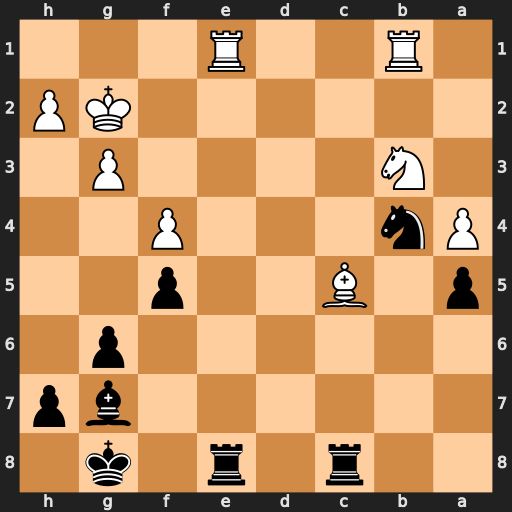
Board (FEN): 2r1r1k1/6bp/6p1/p1B2p2/Pn3P2/1N4P1/6KP/1R2R3
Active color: b
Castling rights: -
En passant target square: -
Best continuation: Rxe1 Rxe1 Nd3 Rb1 Nxc5 Rc1 Bf8